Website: home-depot
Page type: receipt
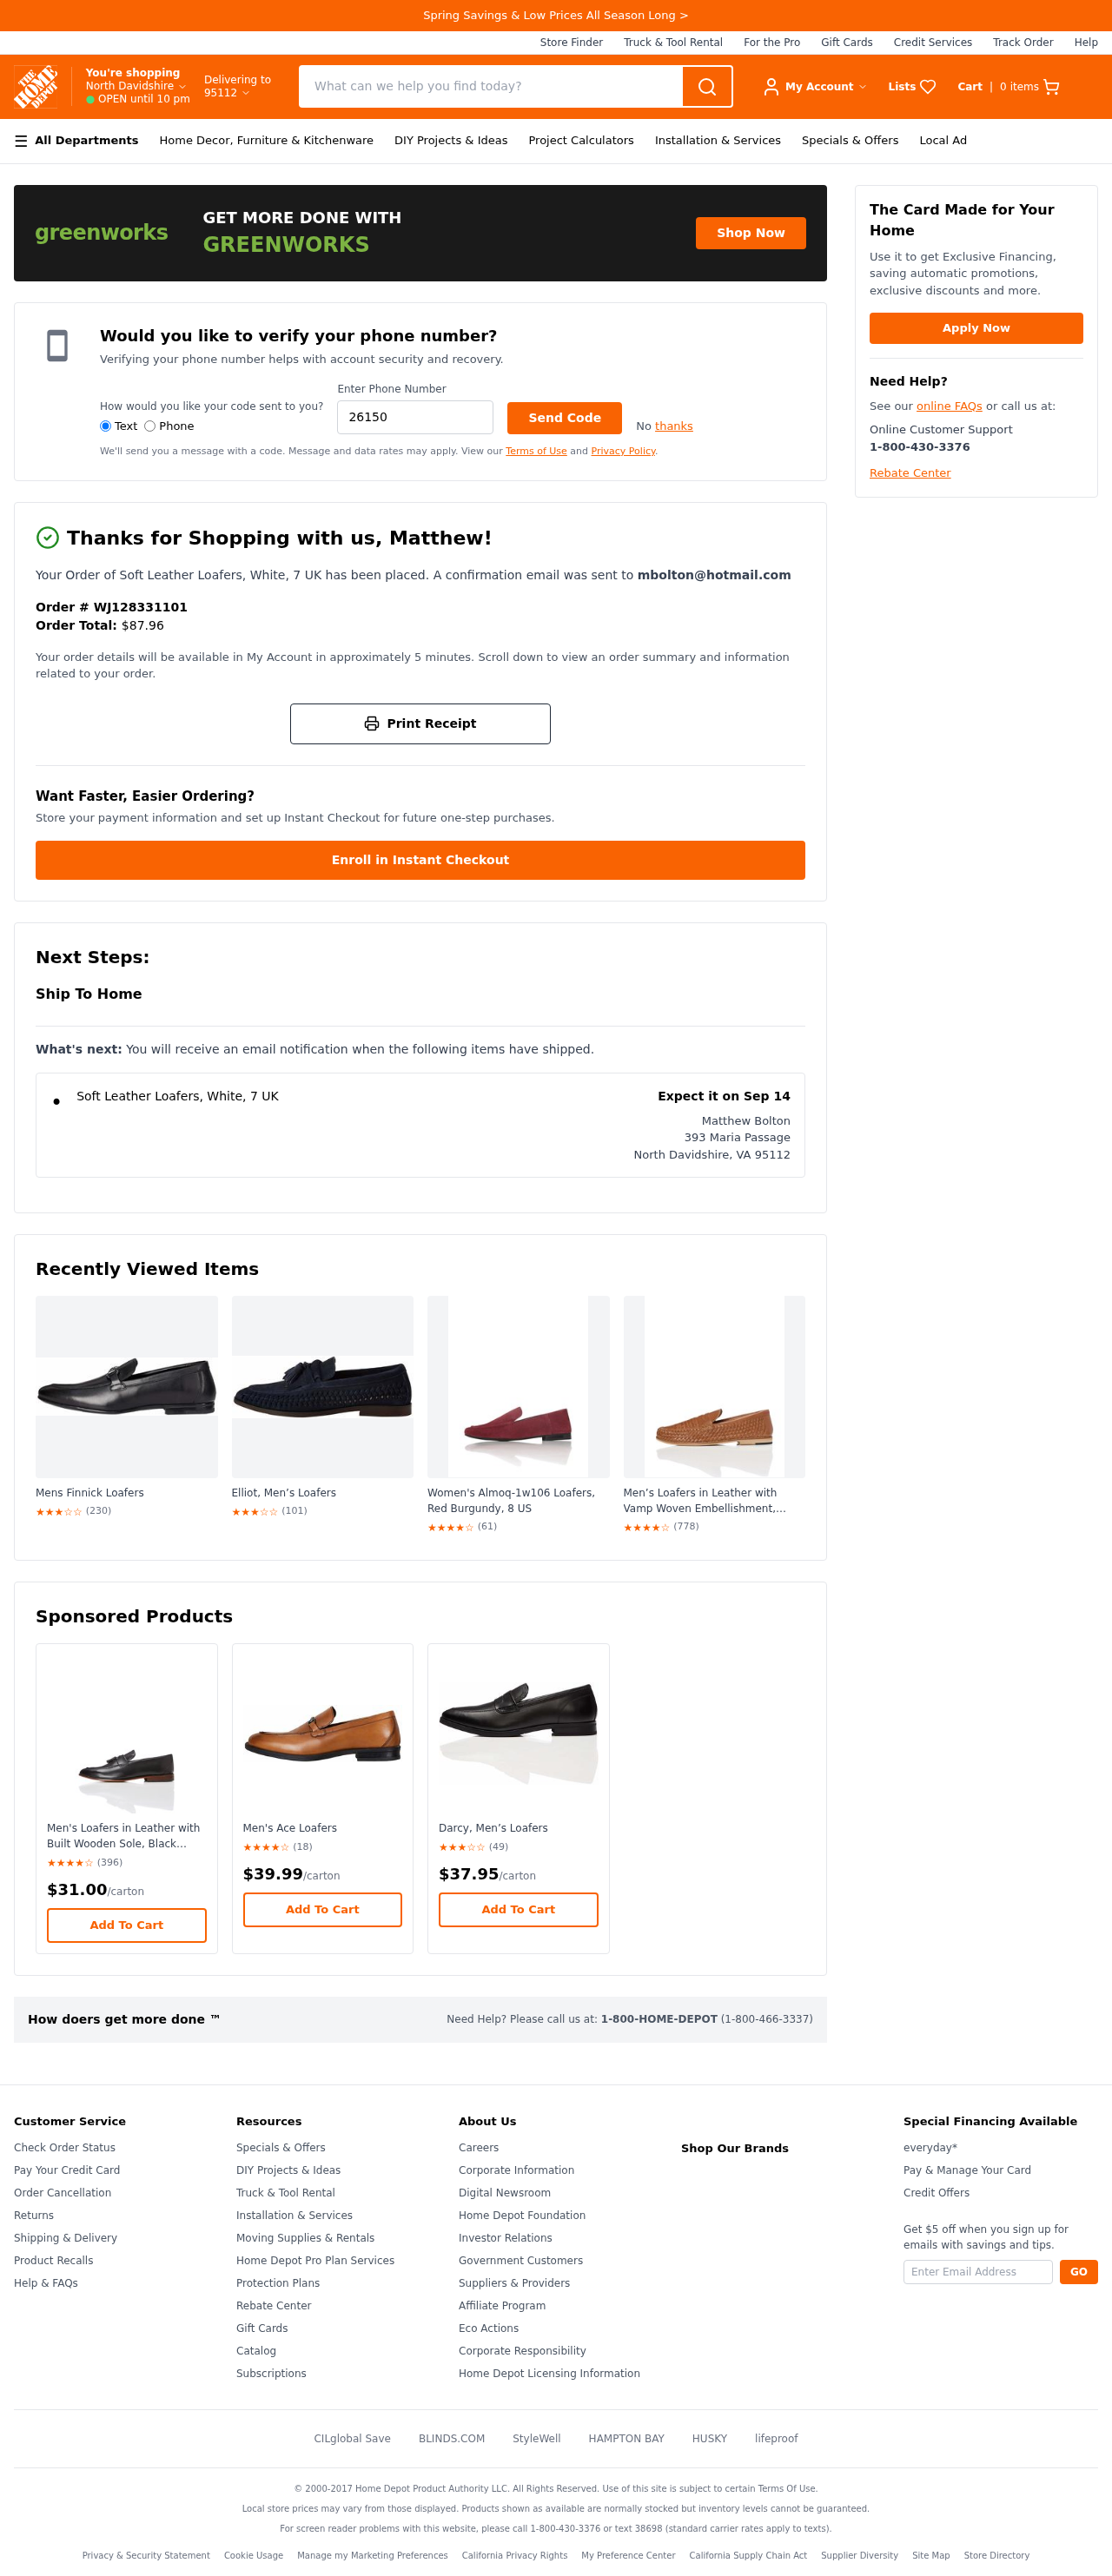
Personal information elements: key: PII_CITY
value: North Davidshire
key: PII_CITY_STATE_ZIP
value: North Davidshire, VA 95112
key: PII_EMAIL
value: mbolton@hotmail.com
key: PII_FIRSTNAME
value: Matthew
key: PII_FULLNAME
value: Matthew Bolton
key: PII_PHONE
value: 2615090190
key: PII_POSTCODE
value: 95112
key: PII_STREET
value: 393 Maria Passage
Product elements: key: PRODUCT1_NAME
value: Soft Leather Loafers, White, 7 UK
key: PRODUCT2_NAME
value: Mens Finnick Loafers
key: PRODUCT2_RATING
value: ★★★☆☆
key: PRODUCT2_NUM_RATINGS
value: (230)
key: PRODUCT3_NAME
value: Elliot, Men’s Loafers
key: PRODUCT3_RATING
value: ★★★☆☆
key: PRODUCT3_NUM_RATINGS
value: (101)
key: PRODUCT4_NAME
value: Women's Almoq-1w106 Loafers, Red Burgundy, 8 US
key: PRODUCT4_RATING
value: ★★★★☆
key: PRODUCT4_NUM_RATINGS
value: (61)
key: PRODUCT5_NAME
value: Men’s Loafers in Leather with Vamp Woven Embellishment, Brown (Tan), 7 UK
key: PRODUCT5_RATING
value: ★★★★☆
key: PRODUCT5_NUM_RATINGS
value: (778)
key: PRODUCT6_NAME
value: Men's Loafers in Leather with Built Wooden Sole, Black (Black), 10.5 UK
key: PRODUCT6_RATING
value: ★★★★☆
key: PRODUCT6_NUM_RATINGS
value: (396)
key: PRODUCT6_PRICE
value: $31.00
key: PRODUCT7_NAME
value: Men's Ace Loafers
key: PRODUCT7_RATING
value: ★★★★☆
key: PRODUCT7_NUM_RATINGS
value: (18)
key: PRODUCT7_PRICE
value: $39.99
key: PRODUCT8_NAME
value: Darcy, Men’s Loafers
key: PRODUCT8_RATING
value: ★★★☆☆
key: PRODUCT8_NUM_RATINGS
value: (49)
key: PRODUCT8_PRICE
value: $37.95
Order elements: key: ORDER_NUM_ITEMS
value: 0
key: ORDER_ID
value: WJ128331101
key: ORDER_TOTAL
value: $87.96
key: ORDER_DELIVERY_DATE
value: Expect it on Sep 14